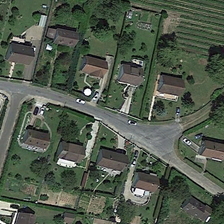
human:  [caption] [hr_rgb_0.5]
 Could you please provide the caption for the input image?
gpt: some buildings and many green trees are in a medium residential area .

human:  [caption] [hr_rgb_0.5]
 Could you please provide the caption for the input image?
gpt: some buildings and many green trees are in a medium residential area .

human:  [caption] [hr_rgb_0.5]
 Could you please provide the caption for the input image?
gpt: some buildings and many green trees are in a medium residential area .

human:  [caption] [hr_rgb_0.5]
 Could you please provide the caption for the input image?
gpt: some buildings and many green trees are in a medium residential area .

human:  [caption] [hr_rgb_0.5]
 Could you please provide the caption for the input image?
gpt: some buildings and many green trees are in a medium residential area .